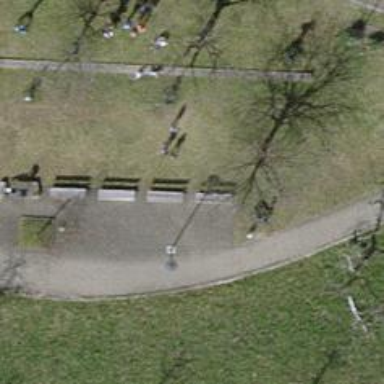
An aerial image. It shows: Brown bench in the vicinity.